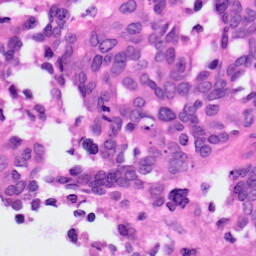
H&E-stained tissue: Ovarian